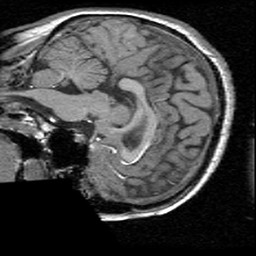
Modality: T1w
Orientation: sagittal
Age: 18
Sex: female